Question: I am trying to convert a plot we normally do using points to a heatmap. The data is in x,y,z format with x,y being lat / lon and z being the # of recorded instances
We currently plot using:
'''
plot 'data.dat' u 1:2:3 with points pointtype 13 lc palette, 'boundary.dat' with lines ls 1
'''
I would like to be able to plot a heatmap as 3 plots:
1. base heatmap of values
2. points at maybe 50% opacity to show underlying geo path
3. line representing the boundary.
sample image:
The image on the left is gnuplot, the one on the right is from qgis. We would like gnuplot to produce something similar to the one on the right.
Peter
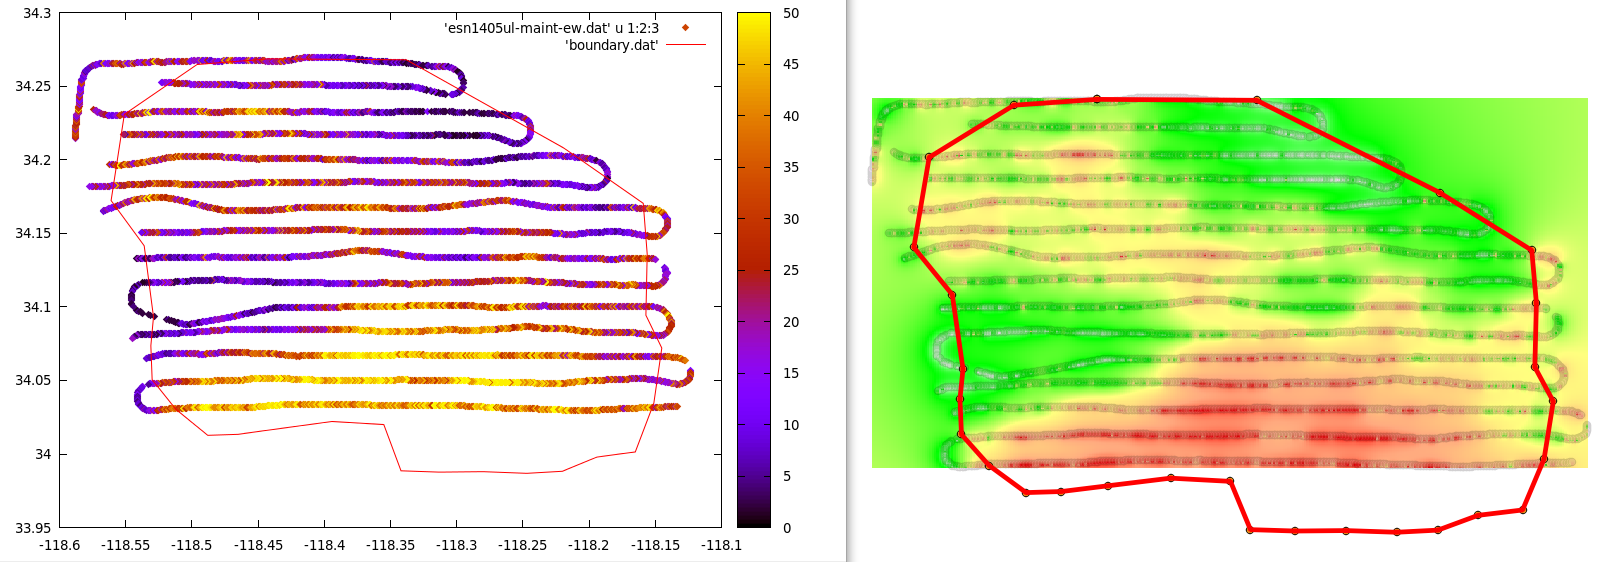
Answer: Nice question :)
You'll need a few steps to get a proper result:
In order to get a heatmap, you must create a regular grid and interpolate your data. This can be done with 'set dgrid3d'. Because you want the interpolation only for some of your data you must write the interpolation to a temporary file:
'''
set dgrid3d 200,200,2
set table 'data-heatmap.dat'
splot '< tr "," " " < data.dat' using 1:2:3
unset table
unset dgrid3d
'''
Usually, you can use 'set datafile separator ','' to use commas as delimiters, but the temporary file 'data-heatmap.dat' contains columns separated by spaces, so you must use'tr' to replace the commas with white spaces.
Then you can plot all together. A complete script might look as follows:
'''
# Diverging color palette from colorbrewer2.org
set palette defined (0 '#006837', 1 '#1a9850', 2 '#66bd63', 3 '#a6d96a', 4 '#d9ef8b', 5 '#ffffbf', 6 '#fee08b', 7 '#fdae61', 8 '#f46d43', 9 '#df3027', 10 '#a50026')
unset key
set dgrid3d 200,200,2
set table 'data-heatmap.dat'
splot '< tr "," " " < data.dat' using 1:2:3
unset table
unset dgrid3d
set autoscale fix
set xtics 0.1
plot 'data-heatmap.dat' u 1:2:3 w image, '< tr "," " " < boundary.dat' w l lc rgb 'black' lw 2, '< tr "," " " < data.dat' w p pt 7 ps 0.2 lc palette
'''
To get a smoother interpolation, use 'set dgrid3d 200,200,1' or similar. Maybe you also want to set a fixed color range with 'set cbrange'.
The result with 4.6.5 is:

The dimensions of the generated grid is derived from the bounding box of the scattered data. As a hack to extend the region of interpolation you can add two dummy points on-the-fly when creating the interpolated data: one point at the upper right and one at the upper left. Later you can correct a bit for these points with 'set offsets':
'''
# Diverging color palette from colorbrewer2.org
set palette defined (0 '#006837', 1 '#1a9850', 2 '#66bd63', 3 '#a6d96a', 4 '#d9ef8b', 5 '#ffffbf', 6 '#fee08b', 7 '#fdae61', 8 '#f46d43', 9 '#df3027', 10 '#a50026')
unset key
set dgrid3d 200,200,2
set table 'data-heatmap.dat'
splot '< echo -e "
-118.62,34.29,1
-118.10,34.29,1" | paste -s -d "
" data.dat - | tr "," " "' using 1:2:3
unset table
unset dgrid3d
set autoscale fix
set offsets -0.02,-0.01,-0.01,0.01
set xtics 0.1
plot 'data-heatmap.dat' u 1:2:3 w image, '< tr "," " " < boundary.dat' w l lc rgb 'black' lw 2, '< tr "," " " < data.dat' w p pt 7 ps 0.2 lc palette
'''